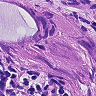
Metastatic tissue present: yes